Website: walmart
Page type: address-validator
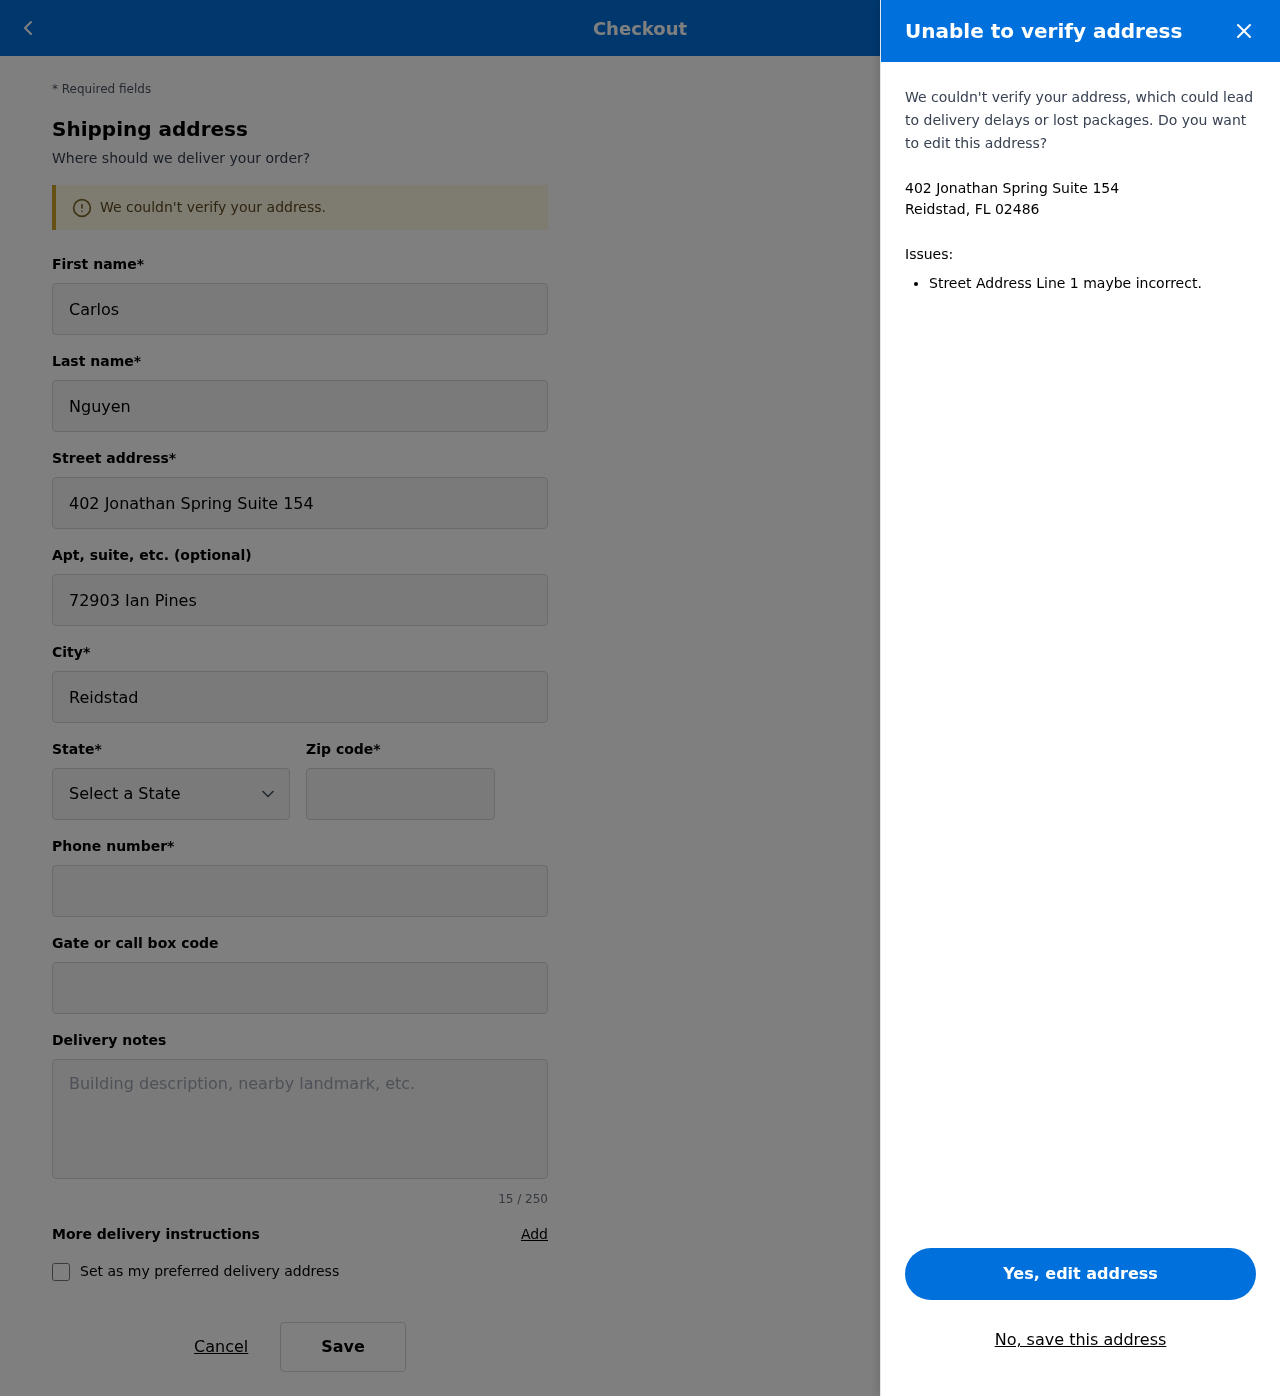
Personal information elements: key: PII_CITY_STATE_ZIP
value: Reidstad, FL 02486
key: PII_DELIVERY_INSTRUCTIONS
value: Gate code: 9521
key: PII_STATE_ABBR
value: FL
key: PII_STREET
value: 402 Jonathan Spring Suite 154
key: PII_FIRSTNAME
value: Carlos
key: PII_LASTNAME
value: Nguyen
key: PII_STREET2
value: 72903 Ian Pines
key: PII_CITY
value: Reidstad
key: PII_POSTCODE
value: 02486
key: PII_PHONE
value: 9045944256
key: PII_SECURITY_CODE
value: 62168